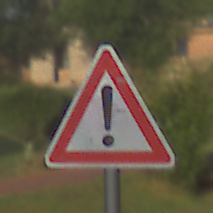
Verkehrszeichen: Gefahrenstelle
Umgebung: Outdoor, Suburban
Tageszeit: SunriseSunset
Wetter: PartlyCloudy
Licht: Natural
Jahreszeit: NotSpecified
Kontrast: HighContrast